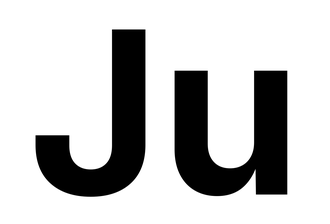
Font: Inter_Bold